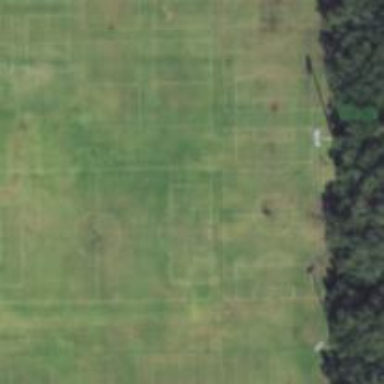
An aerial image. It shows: Soccer pitch for leisure land activities.